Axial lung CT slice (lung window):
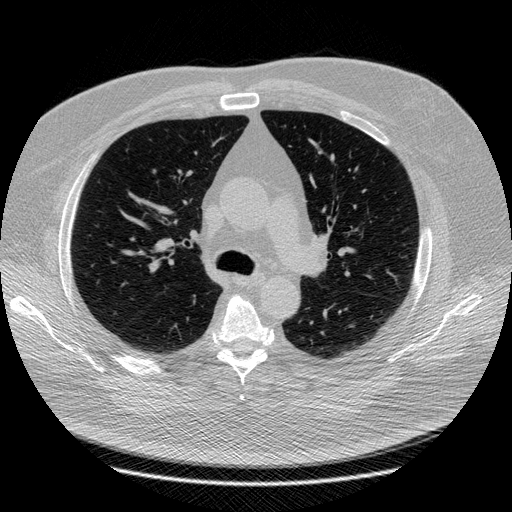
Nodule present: no